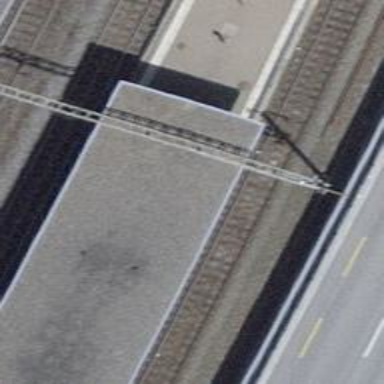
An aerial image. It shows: Single-track electrified railway with contact line.